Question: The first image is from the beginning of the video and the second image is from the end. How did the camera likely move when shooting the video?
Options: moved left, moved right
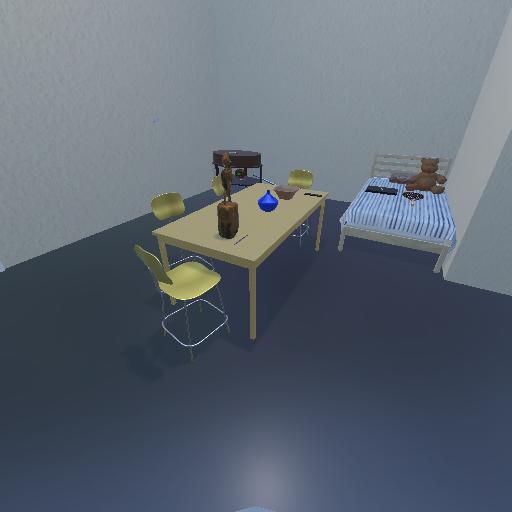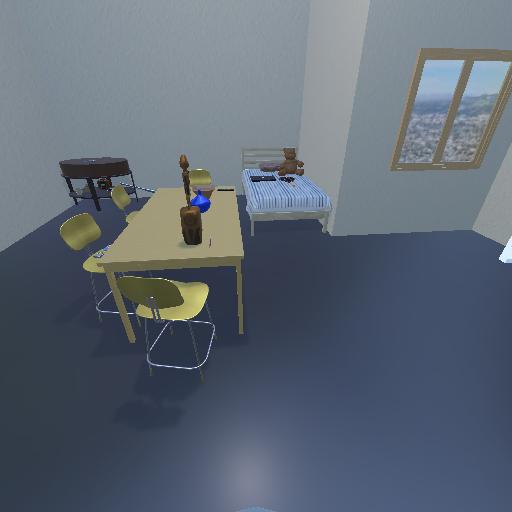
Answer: moved left